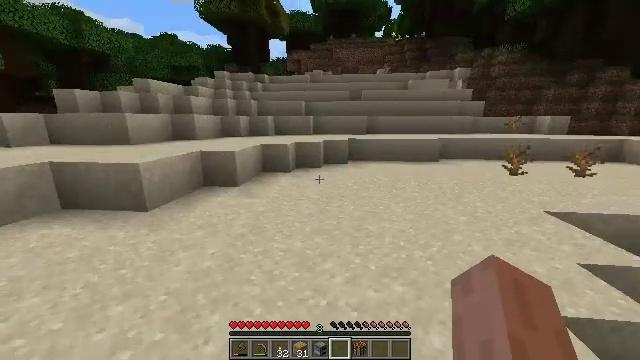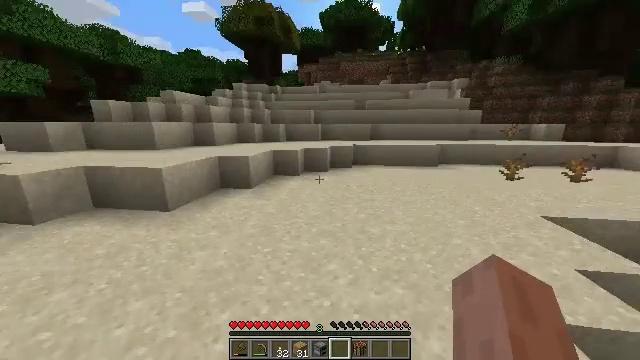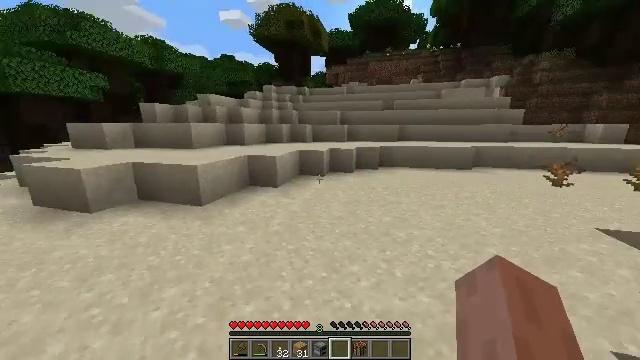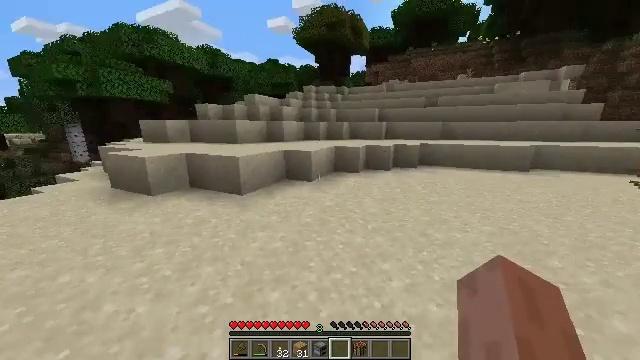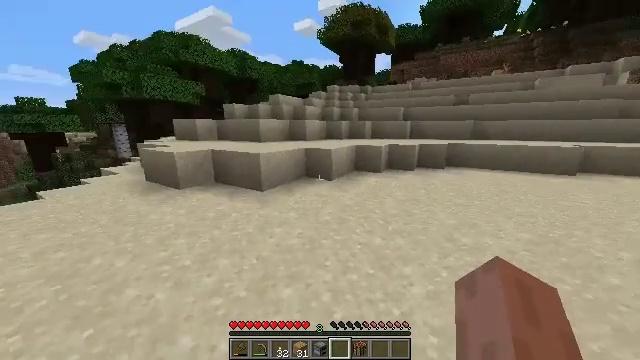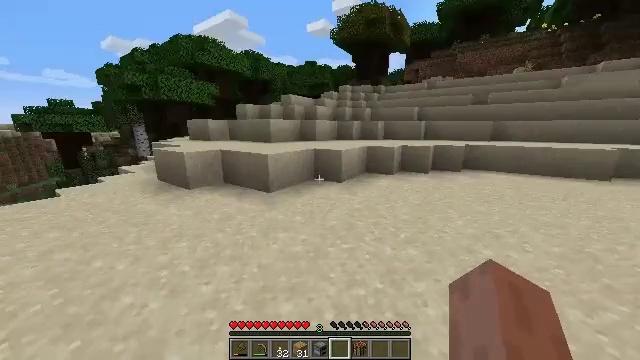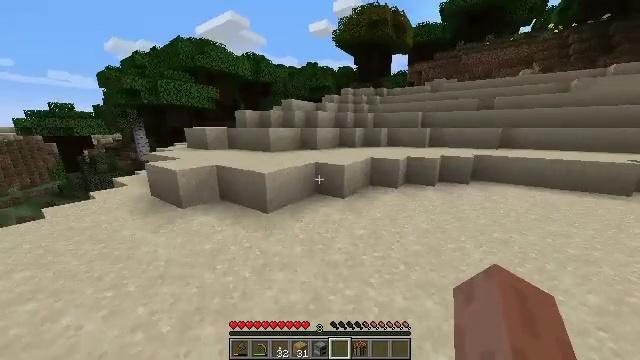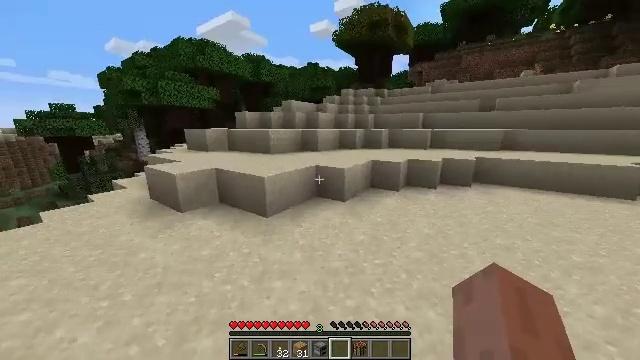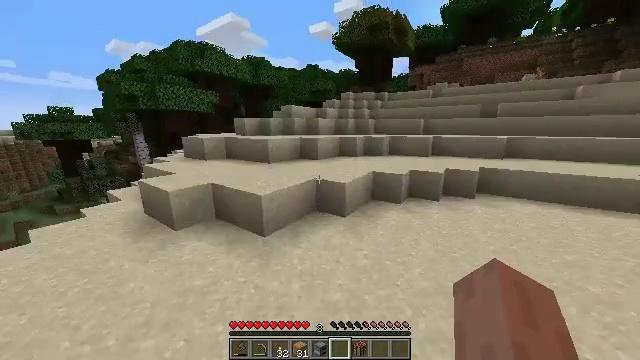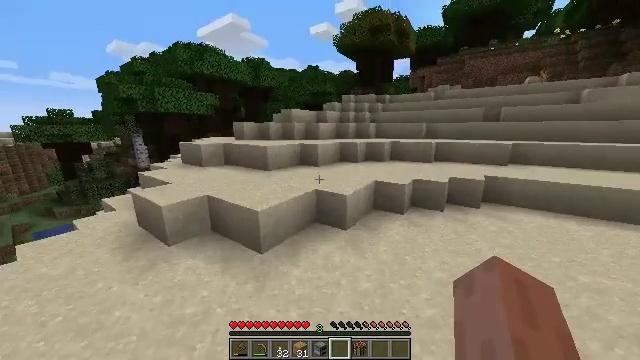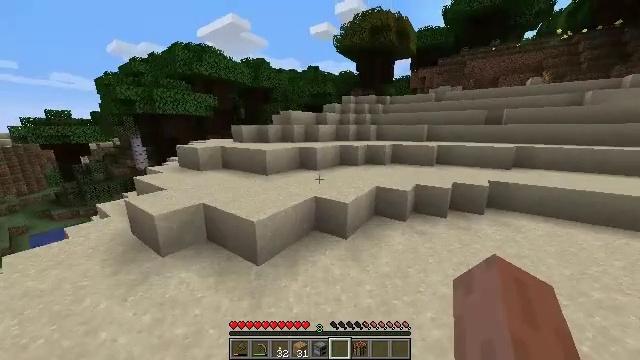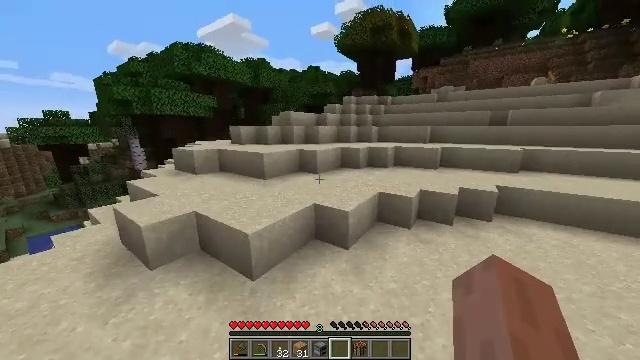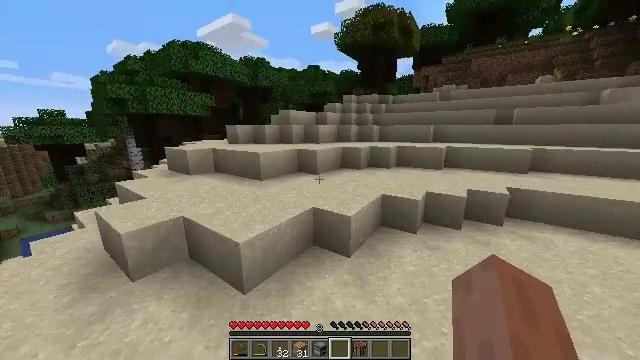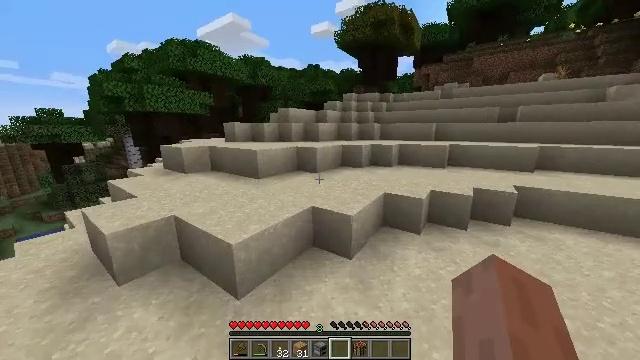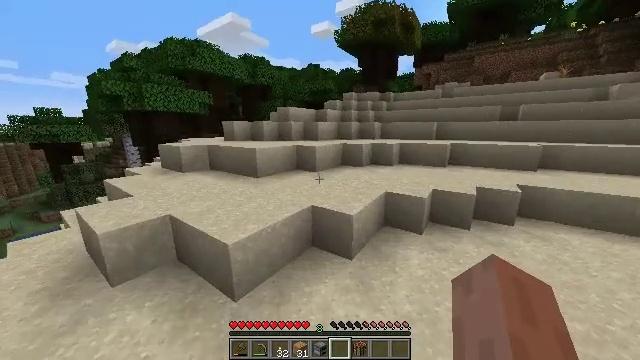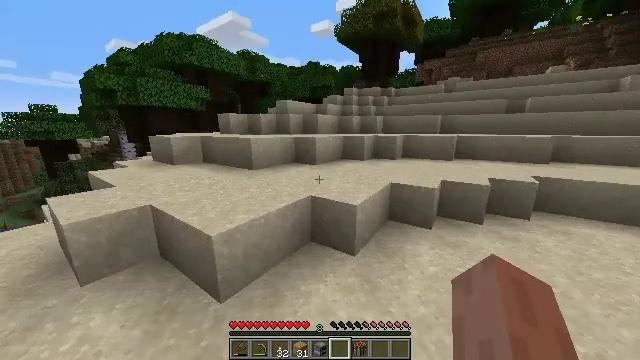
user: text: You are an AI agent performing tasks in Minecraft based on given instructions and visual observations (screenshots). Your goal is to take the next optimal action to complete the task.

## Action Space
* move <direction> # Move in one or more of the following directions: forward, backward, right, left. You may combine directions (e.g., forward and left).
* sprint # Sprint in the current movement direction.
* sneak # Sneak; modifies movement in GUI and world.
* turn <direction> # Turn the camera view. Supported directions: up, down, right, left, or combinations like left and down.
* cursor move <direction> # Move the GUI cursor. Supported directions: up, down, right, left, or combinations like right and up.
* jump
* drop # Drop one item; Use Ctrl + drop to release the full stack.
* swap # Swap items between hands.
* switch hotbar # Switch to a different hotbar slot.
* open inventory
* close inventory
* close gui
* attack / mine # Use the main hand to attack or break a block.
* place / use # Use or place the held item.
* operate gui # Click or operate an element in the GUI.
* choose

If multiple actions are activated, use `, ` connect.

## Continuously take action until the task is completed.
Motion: motion action
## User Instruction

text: Gather red mushroom blocks from the giant mushroom.
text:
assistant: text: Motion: move forward, sprint, turn left, jump
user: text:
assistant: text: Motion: move forward, sprint, turn left, jump
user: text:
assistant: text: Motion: move forward, sprint, turn left, jump
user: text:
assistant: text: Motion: move forward, sprint, turn left, jump
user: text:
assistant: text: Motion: move forward, sprint, turn left, jump
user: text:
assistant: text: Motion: move forward, sprint, jump
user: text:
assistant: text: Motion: move forward, sprint, jump
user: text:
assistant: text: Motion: move forward, sprint, jump
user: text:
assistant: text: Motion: move forward, sprint, jump
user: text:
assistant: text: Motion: move forward, sprint
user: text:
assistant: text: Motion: move forward, sprint, jump
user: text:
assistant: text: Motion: move forward, sprint, jump
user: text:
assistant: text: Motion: move forward, sprint, jump
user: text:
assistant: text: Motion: move forward, sprint, jump
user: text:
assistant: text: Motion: move forward, sprint, jump
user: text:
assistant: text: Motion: move forward, sprint, jump
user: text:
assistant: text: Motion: move forward, sprint, jump
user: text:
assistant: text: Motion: move forward, sprint
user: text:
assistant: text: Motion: move forward, sprint
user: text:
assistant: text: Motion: move forward, sprint
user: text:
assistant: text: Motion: move forward, sprint
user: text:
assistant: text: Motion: move forward, sprint
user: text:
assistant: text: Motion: move forward, sprint, jump
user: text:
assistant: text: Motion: move forward, sprint, jump
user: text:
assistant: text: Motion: move forward, sprint, jump
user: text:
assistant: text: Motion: move forward, sprint, jump
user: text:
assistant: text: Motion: move forward, sprint, jump
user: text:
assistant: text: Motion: move forward, sprint, jump
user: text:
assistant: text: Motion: move forward, sprint
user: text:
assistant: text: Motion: move forward, sprint